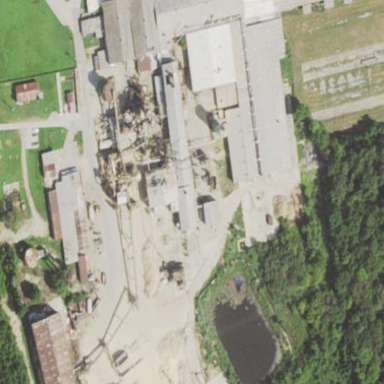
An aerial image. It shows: Industrial area that houses sawmill.